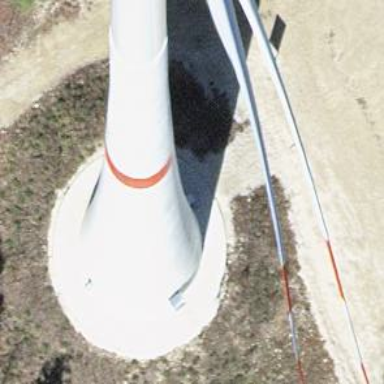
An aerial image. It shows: Wind generator powered by horizontal axis wind turbine.